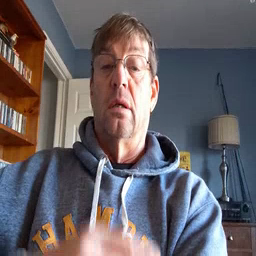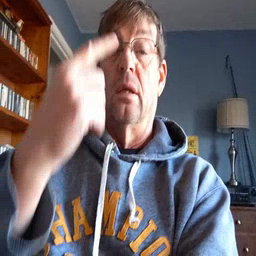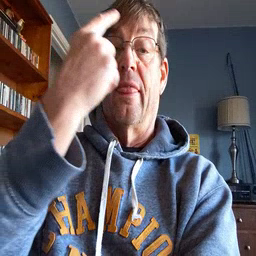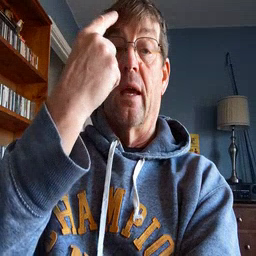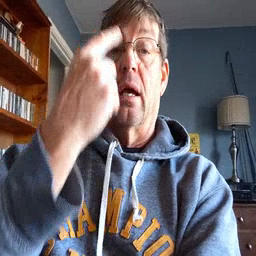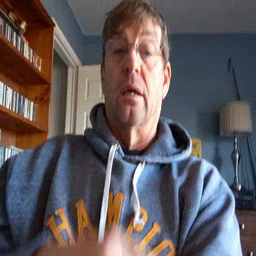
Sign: think